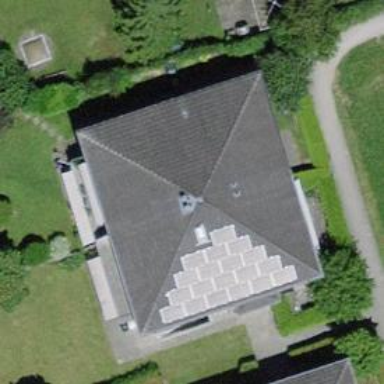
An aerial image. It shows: Terrace building with gabled roof.